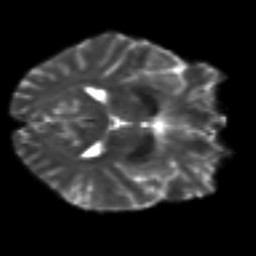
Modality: T2w
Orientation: axial
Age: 37
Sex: male
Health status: healthy
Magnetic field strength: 3 T
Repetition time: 8.4 s
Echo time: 0.0926 s